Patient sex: M
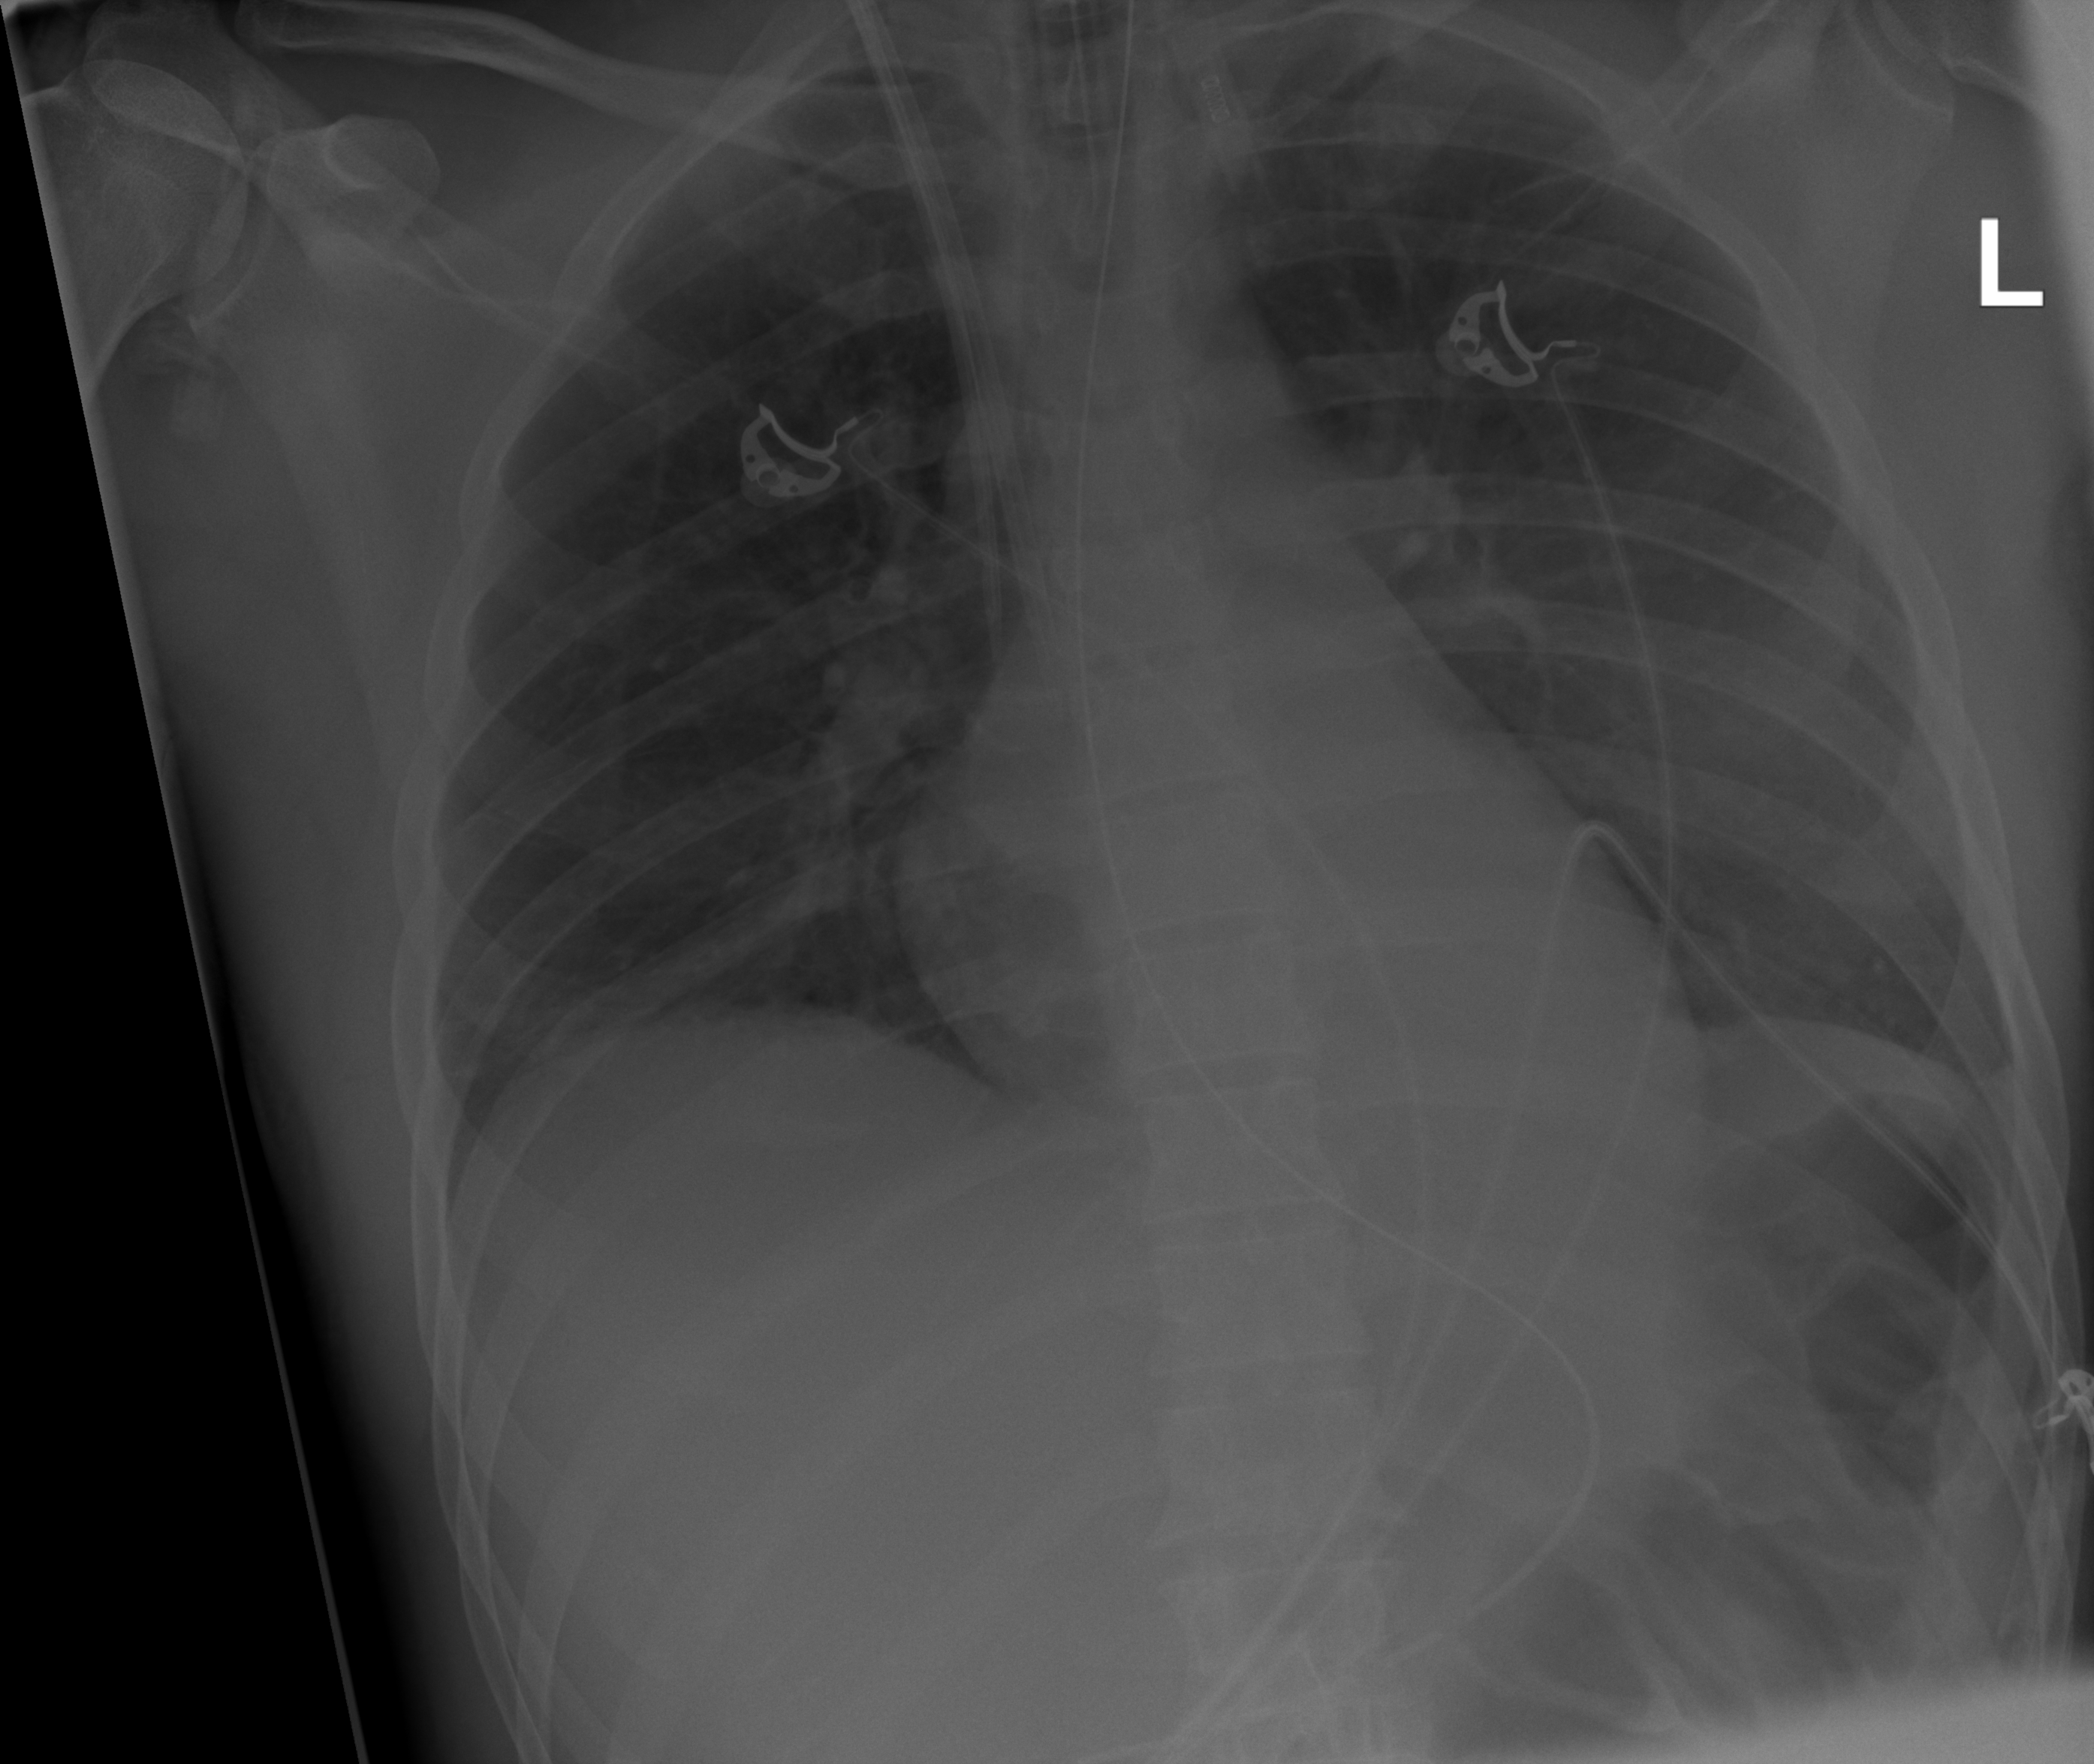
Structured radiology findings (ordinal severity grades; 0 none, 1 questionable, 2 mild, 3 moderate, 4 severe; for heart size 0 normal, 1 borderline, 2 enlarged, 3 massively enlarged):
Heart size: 0
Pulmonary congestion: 0
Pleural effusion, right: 0
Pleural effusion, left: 0
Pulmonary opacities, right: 0
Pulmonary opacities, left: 3
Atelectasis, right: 0
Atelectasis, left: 0